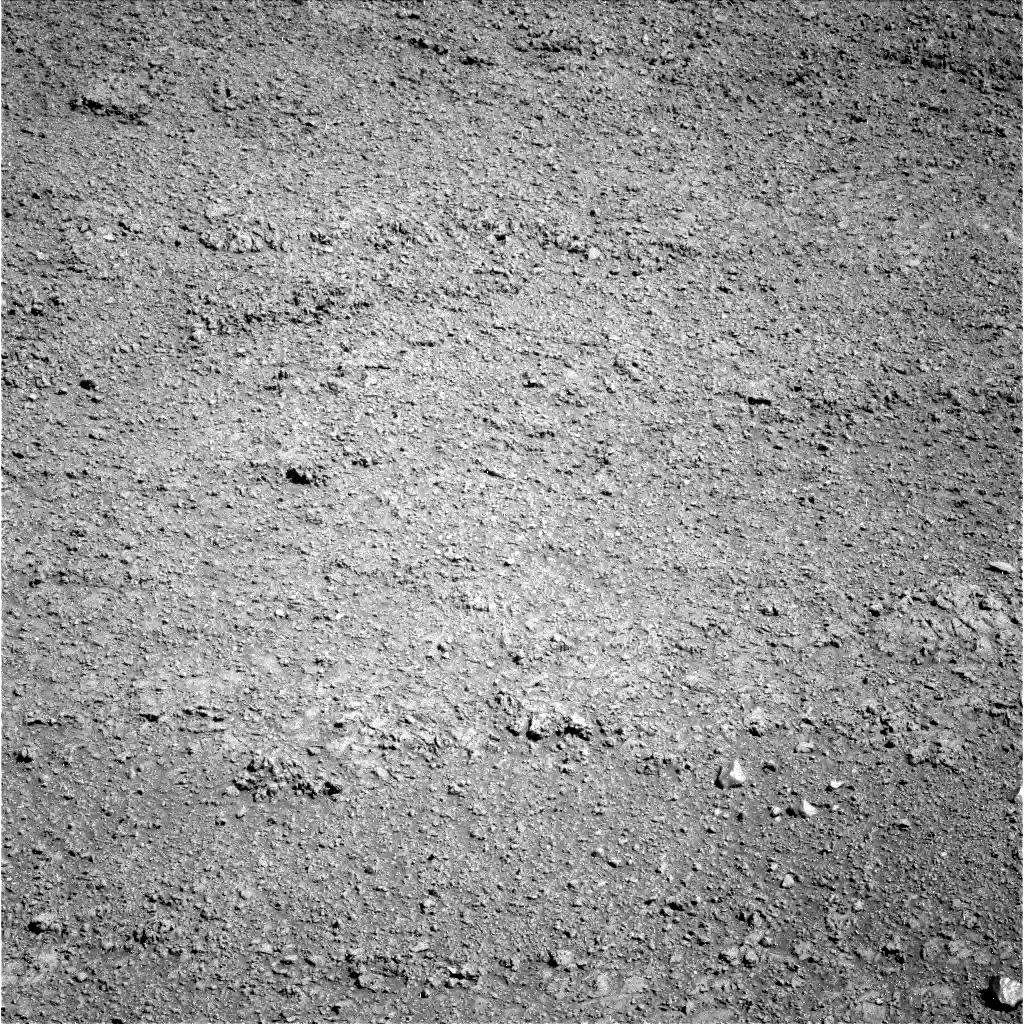
Terrain classes present: Gravel / Sand / Soil, Rock, Shadow